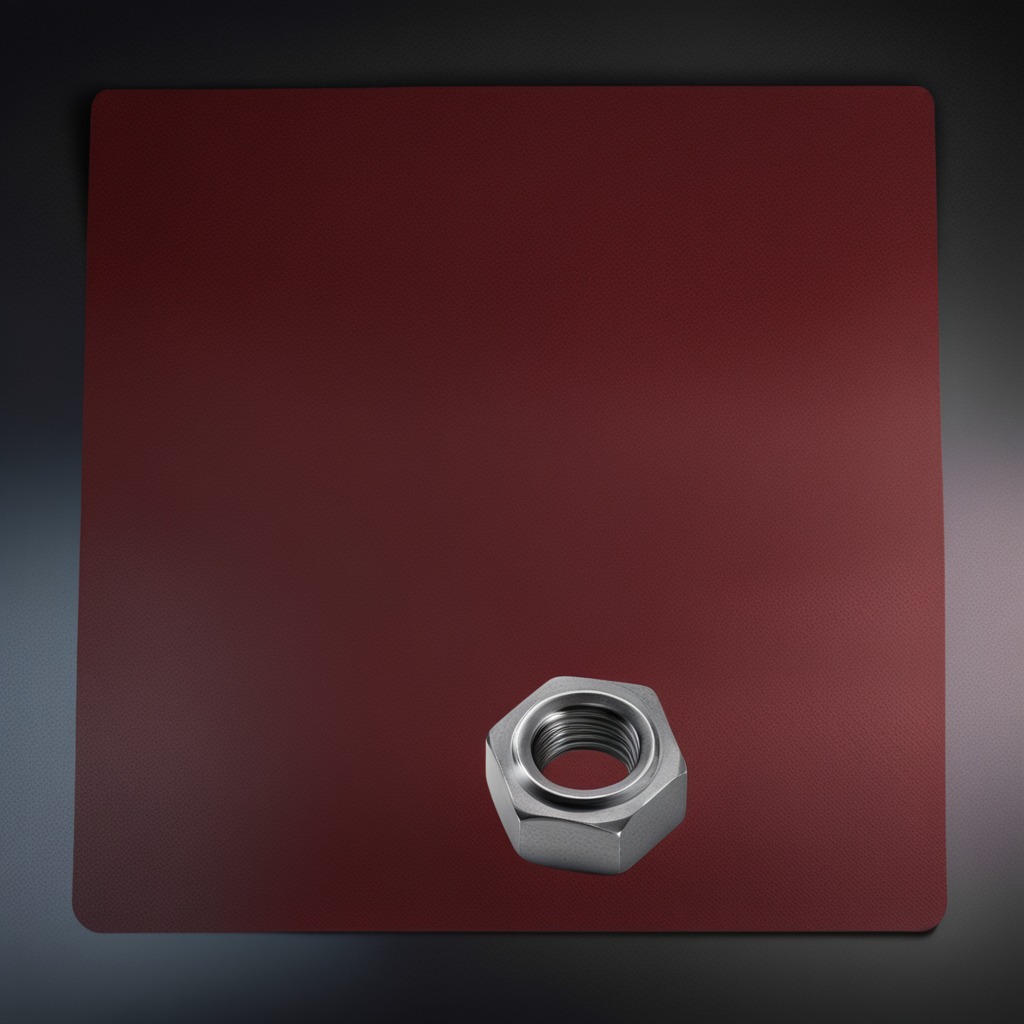
A metal nut is lying on the clean granite tabletop.